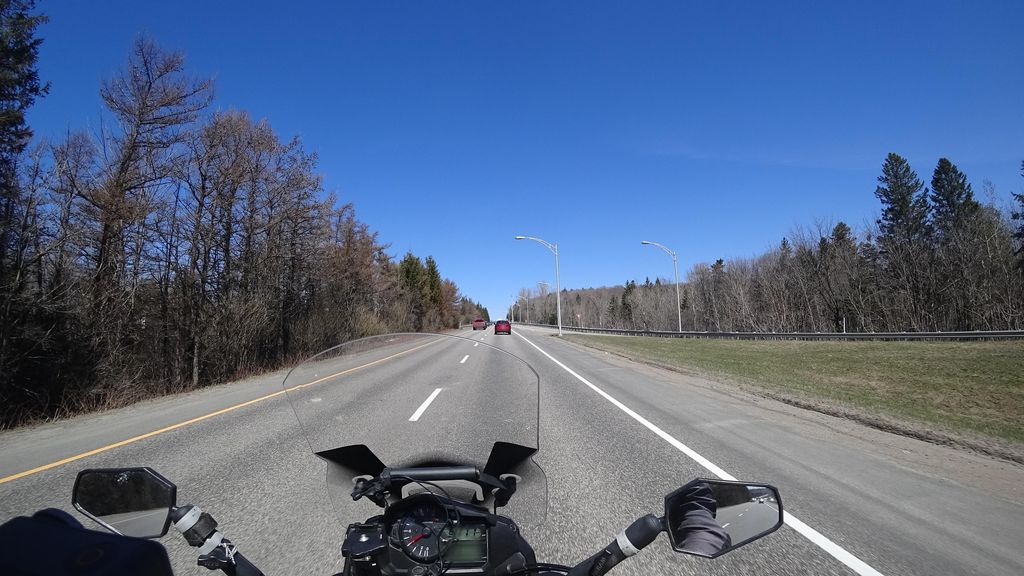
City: quebec_city